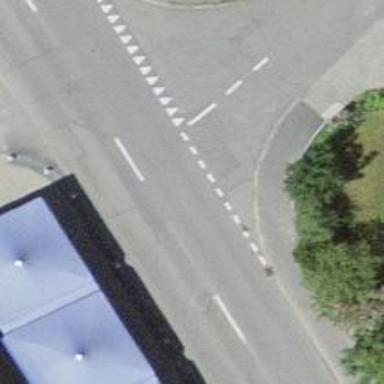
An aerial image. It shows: Road with "give way" sign.